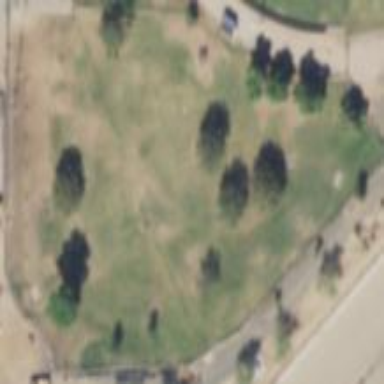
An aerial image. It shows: Fenced dog park for leisure activities on land.